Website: slack
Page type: stored-credit-cards
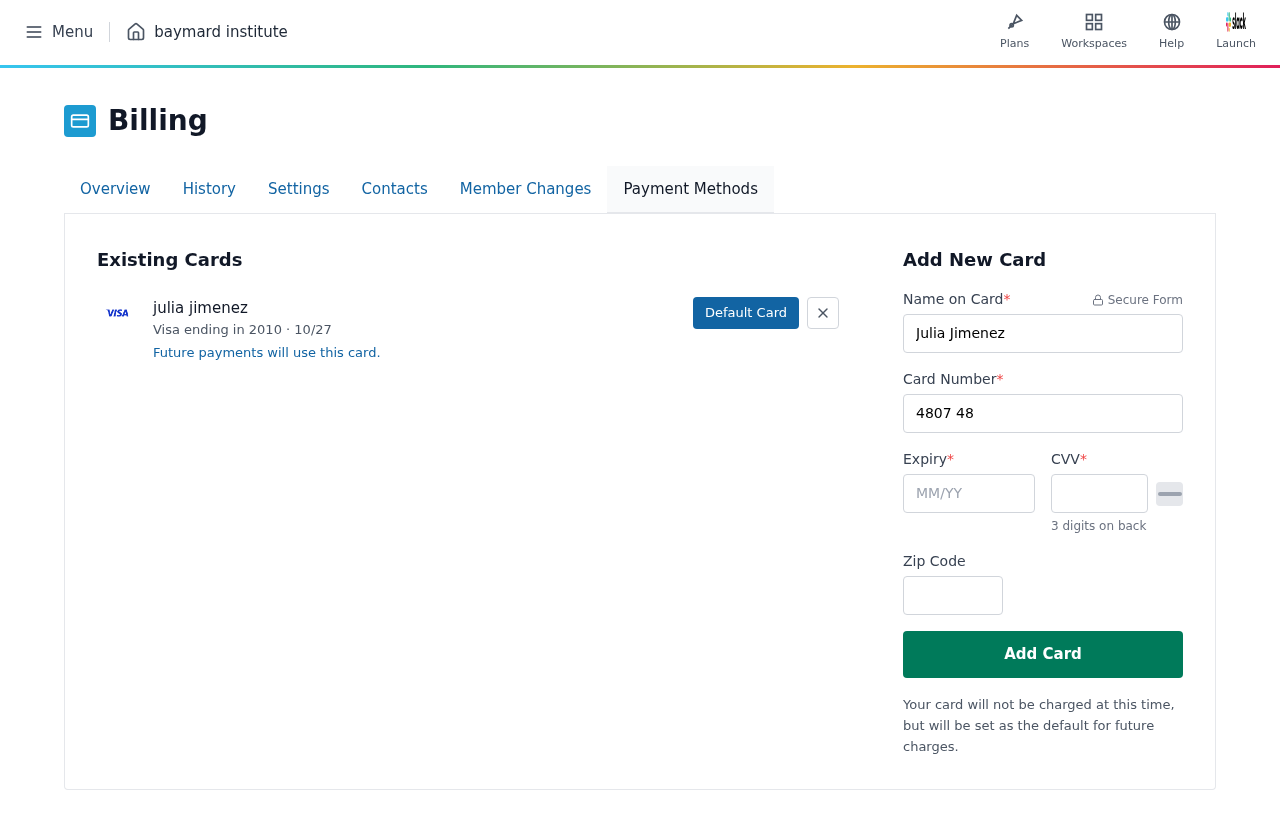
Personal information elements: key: PII_CARD_CVV
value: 305
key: PII_CARD_EXPIRY
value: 10/27
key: PII_CARD_EXPIRY_MONTH
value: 10
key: PII_CARD_EXPIRY_YEAR
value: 27
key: PII_CARD_LAST4
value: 2010
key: PII_CARD_NUMBER
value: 4807 4832 3894 2010
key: PII_CARD_TYPE
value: Visa
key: PII_FULLNAME
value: julia jimenez
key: PII_FULLNAME
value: Julia Jimenez
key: PII_POSTCODE
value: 35921